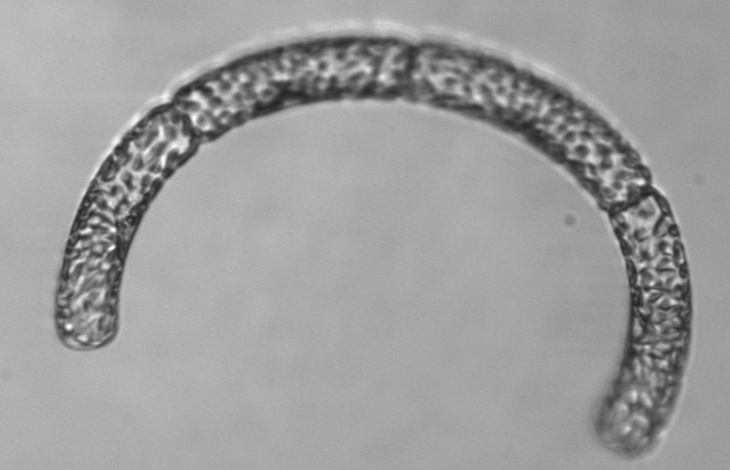
Label: Guinardia_striata